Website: crate-barrel
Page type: delivery-shipping
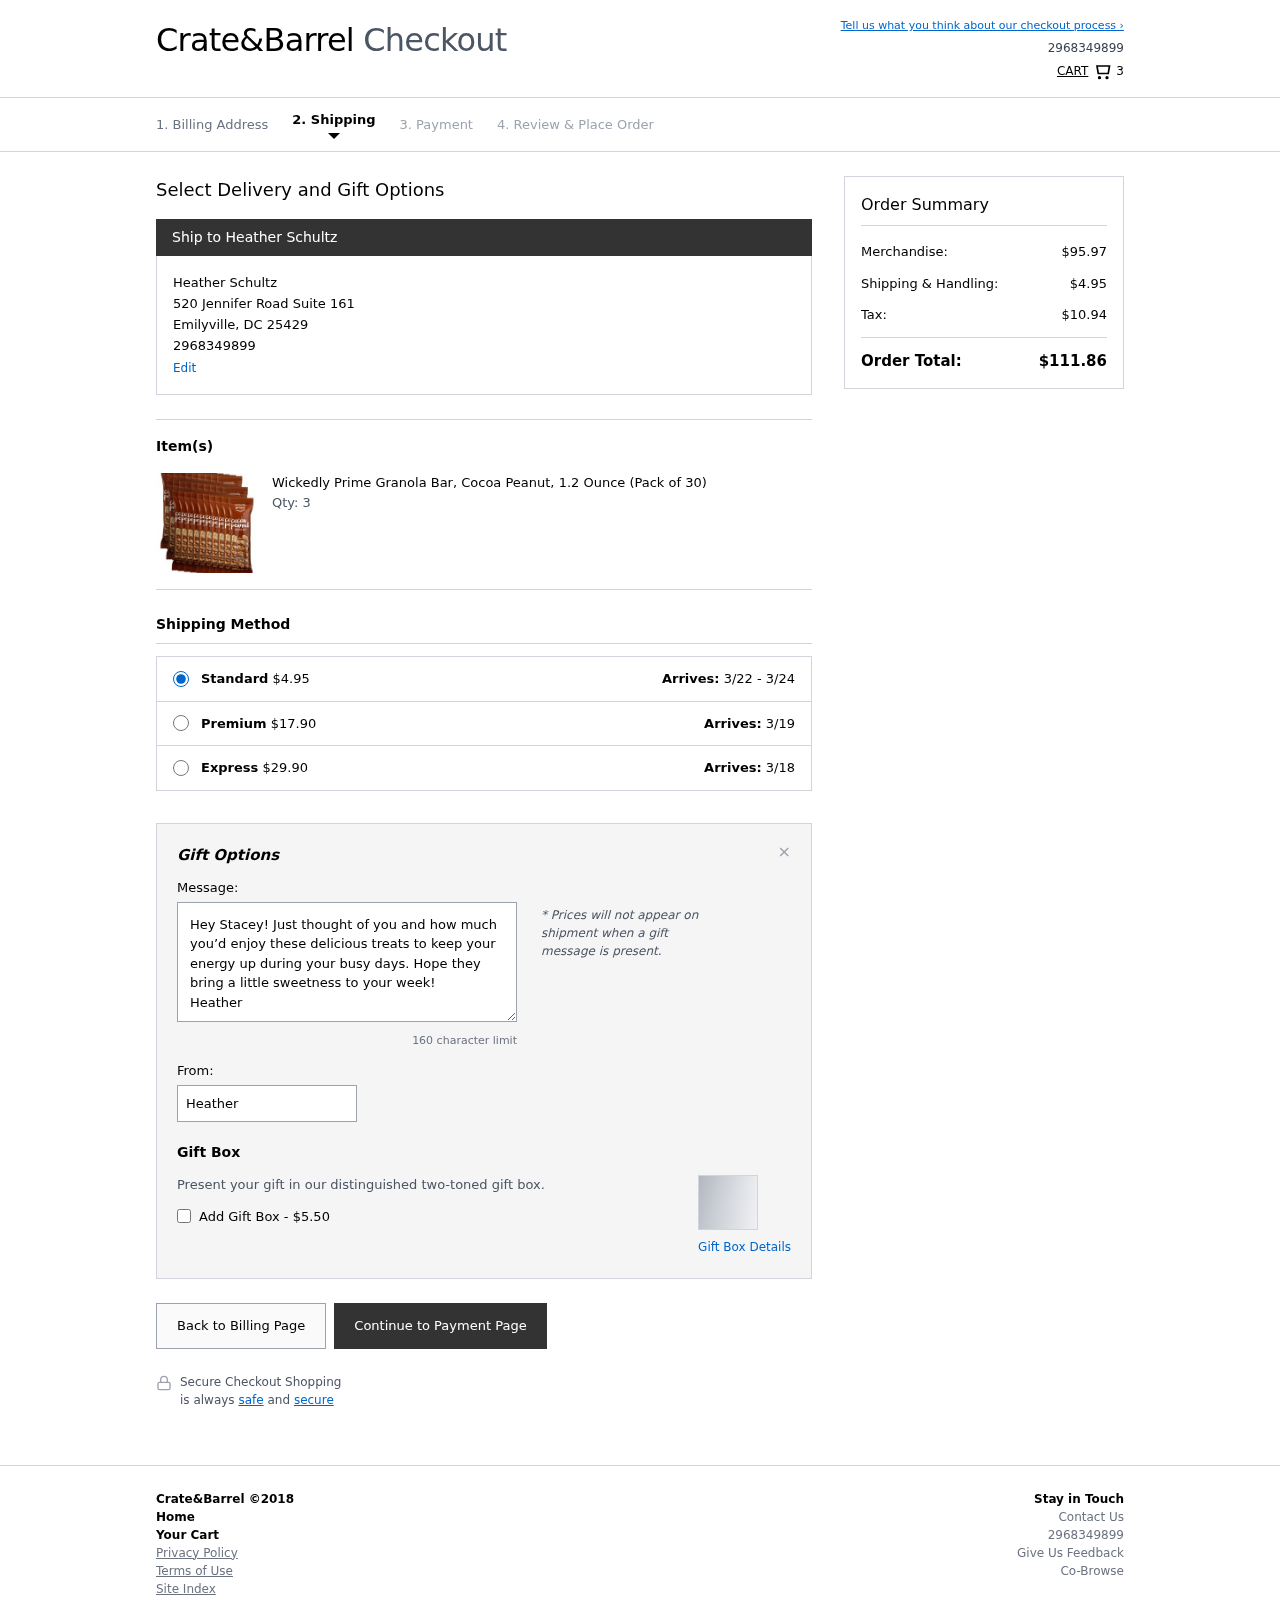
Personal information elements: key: PII_CITY
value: Emilyville
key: PII_FULLNAME
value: Heather Schultz
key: PII_PHONE
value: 2968349899
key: PII_POSTCODE
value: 25429
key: PII_STATE_ABBR
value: DC
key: PII_STREET
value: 520 Jennifer Road Suite 161
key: PII_FIRSTNAME
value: Heather
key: PII_LASTNAME
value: Schultz
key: PII_FULLNAME2
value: Heather Schultz
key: PII_FULLNAME3
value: Heather Schultz
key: PII_FIRSTNAME2
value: Heather
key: PII_FIRSTNAME3
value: Heather
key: PII_LASTNAME2
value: Schultz
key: PII_LASTNAME3
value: Schultz
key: PII_FIRSTNAME_DERIVED
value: Heather
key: PII_LASTNAME_DERIVED
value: Schultz
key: PII_FULLNAME_DERIVED
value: Heather Schultz
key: PII_NAME_FULL_DERIVED
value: Heather Schultz
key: PII_PHONE_LINE
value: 9899
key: PII_PHONE_SUFFIX
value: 9899
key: PII_PHONE2
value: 2968349899
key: PII_PHONE3
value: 2968349899
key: PII_PHONE_NUMERIC
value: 2968349899
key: PII_PHONE_LINE_NUMERIC
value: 9899
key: PII_PHONE_SUFFIX_NUMERIC
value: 9899
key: PII_PHONE2_NUMERIC
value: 2968349899
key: PII_PHONE3_NUMERIC
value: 2968349899
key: PII_PHONE_DIGITS
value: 2968349899
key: PII_PHONE_LAST4
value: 9899
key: PII_GIFT_MESSAGE
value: Hey Stacey! Just thought of you and how much you’d enjoy these delicious treats to keep your energy up during your busy days. Hope they bring a little sweetness to your week!
Heather
Product elements: key: PRODUCT1_NAME
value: Wickedly Prime Granola Bar, Cocoa Peanut, 1.2 Ounce (Pack of 30)
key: PRODUCT1_QUANTITY
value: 3
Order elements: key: ORDER_NUM_ITEMS
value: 3
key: ORDER_SHIPPING_COST
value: $4.95
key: ORDER_DELIVERY_DATE
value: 3/22 - 3/24
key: PREMIUM_SHIPPING_COST
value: $17.90
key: PREMIUM_DELIVERY_DATE
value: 3/19
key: EXPRESS_SHIPPING_COST
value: $29.90
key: EXPRESS_DELIVERY_DATE
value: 3/18
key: ORDER_SUBTOTAL
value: $95.97
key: ORDER_SHIPPING_COST2
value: $4.95
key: ORDER_TAX
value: $10.94
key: ORDER_TOTAL
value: $111.86